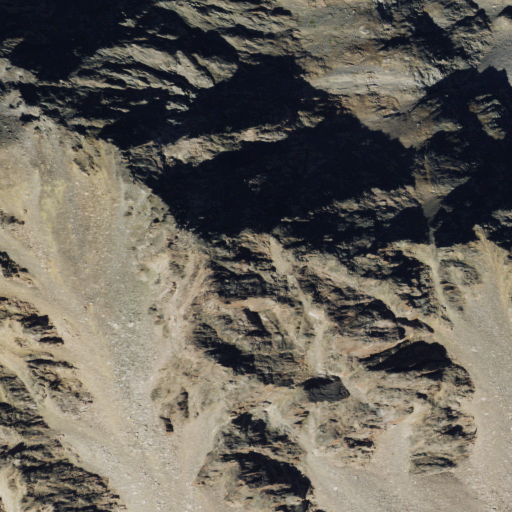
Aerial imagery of mountain in Montana named Imp Peak containing grassland, barren land, evergreen forest, and shrub